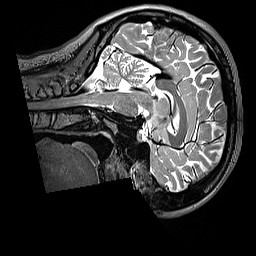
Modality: T2w
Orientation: sagittal
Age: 22
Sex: female
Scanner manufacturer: siemens
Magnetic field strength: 3 T
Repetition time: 3.2 s
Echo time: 0.408 s